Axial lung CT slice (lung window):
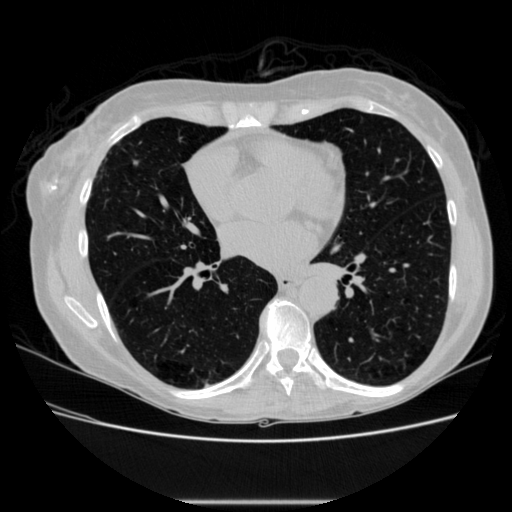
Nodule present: no